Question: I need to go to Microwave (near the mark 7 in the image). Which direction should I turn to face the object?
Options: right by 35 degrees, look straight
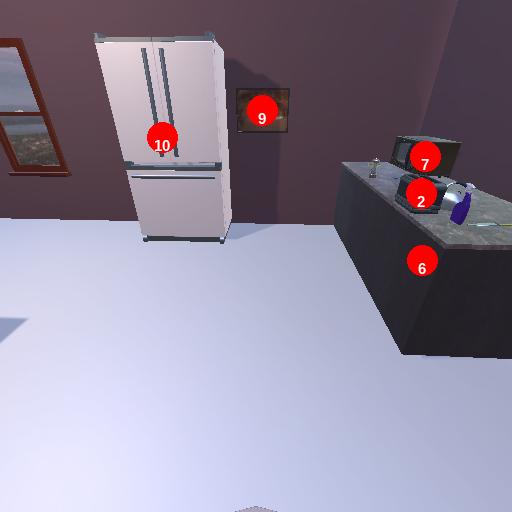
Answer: right by 35 degrees